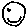
Label: smiley face